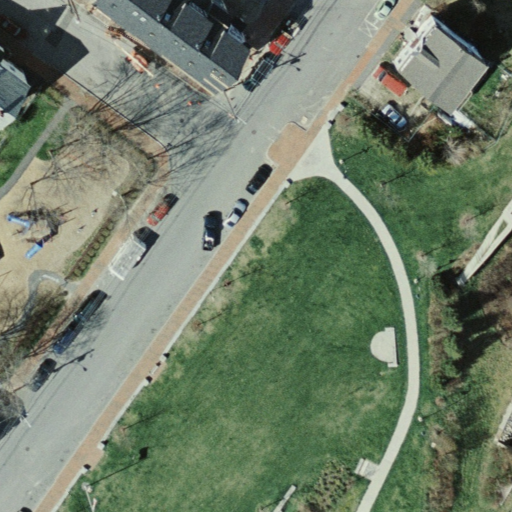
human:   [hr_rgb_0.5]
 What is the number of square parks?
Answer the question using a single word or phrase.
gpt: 0

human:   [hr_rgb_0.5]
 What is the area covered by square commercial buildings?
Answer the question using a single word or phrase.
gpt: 0m2

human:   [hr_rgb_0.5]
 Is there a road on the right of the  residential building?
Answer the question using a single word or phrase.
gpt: yes

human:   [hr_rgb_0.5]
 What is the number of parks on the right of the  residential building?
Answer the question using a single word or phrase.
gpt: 1

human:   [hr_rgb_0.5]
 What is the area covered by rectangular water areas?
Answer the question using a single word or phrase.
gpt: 0m2

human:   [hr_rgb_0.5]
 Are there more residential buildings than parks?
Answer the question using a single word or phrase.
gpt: no

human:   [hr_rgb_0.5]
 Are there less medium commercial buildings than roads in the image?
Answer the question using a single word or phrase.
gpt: yes

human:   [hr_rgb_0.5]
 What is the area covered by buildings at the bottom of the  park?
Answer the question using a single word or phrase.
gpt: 0m2

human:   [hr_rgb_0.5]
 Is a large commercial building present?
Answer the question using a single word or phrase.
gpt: no

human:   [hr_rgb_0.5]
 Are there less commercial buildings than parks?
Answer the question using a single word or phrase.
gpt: yes

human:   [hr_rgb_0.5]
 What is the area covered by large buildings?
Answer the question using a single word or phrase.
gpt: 0m2

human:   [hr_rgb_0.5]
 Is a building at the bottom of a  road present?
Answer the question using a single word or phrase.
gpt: no

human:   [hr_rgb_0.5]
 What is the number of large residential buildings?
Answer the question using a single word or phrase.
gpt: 0

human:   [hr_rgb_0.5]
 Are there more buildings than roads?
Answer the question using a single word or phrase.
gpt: no

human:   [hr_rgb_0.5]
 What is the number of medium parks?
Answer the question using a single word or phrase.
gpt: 0

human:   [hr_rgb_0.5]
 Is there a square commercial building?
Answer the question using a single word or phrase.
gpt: no

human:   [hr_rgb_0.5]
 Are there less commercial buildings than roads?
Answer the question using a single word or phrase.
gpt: yes

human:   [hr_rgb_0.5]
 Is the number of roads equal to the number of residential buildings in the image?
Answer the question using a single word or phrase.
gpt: no

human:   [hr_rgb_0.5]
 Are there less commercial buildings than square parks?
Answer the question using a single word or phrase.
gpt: no

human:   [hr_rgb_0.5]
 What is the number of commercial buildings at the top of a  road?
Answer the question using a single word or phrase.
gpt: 0

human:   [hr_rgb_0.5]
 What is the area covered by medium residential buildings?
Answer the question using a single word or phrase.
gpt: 249m2

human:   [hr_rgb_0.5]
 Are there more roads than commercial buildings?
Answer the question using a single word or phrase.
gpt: yes

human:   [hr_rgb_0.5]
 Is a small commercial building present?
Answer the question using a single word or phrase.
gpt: no

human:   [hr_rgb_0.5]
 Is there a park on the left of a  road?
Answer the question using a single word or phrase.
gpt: no

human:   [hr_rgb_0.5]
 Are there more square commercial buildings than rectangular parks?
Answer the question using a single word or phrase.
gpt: no

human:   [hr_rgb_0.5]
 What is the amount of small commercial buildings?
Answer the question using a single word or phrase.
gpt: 0

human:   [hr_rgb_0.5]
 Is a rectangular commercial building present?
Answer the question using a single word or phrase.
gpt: no

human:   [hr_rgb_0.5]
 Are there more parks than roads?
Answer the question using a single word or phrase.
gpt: no

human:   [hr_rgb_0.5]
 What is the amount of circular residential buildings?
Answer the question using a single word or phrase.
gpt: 0

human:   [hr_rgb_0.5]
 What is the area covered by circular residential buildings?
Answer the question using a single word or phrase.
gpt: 0m2

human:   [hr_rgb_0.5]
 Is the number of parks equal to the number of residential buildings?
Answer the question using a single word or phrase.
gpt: yes

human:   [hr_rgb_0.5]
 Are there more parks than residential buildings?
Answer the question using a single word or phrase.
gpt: no

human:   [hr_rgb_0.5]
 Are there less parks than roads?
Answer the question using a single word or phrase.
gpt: yes

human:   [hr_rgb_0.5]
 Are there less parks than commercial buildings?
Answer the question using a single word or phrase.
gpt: no

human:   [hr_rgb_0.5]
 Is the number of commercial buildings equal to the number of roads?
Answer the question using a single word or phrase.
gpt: no

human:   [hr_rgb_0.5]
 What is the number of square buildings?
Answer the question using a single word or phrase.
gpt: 0